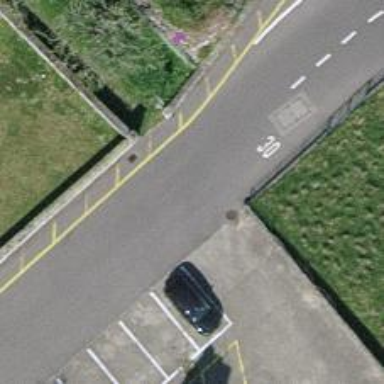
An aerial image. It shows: Parking aisle designated as service road.